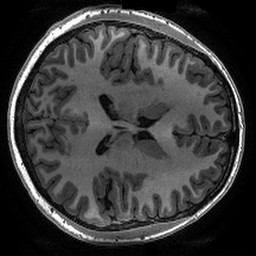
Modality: T1w
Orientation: axial
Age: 25
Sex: male
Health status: healthy
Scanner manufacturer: ge
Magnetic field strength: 3 T
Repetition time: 0.006652 s
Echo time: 0.002928 s